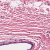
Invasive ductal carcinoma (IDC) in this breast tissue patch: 0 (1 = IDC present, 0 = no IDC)